Aerial crown-view tile of a tropical tree (Barro Colorado Island, Panama), acquired 20241112:
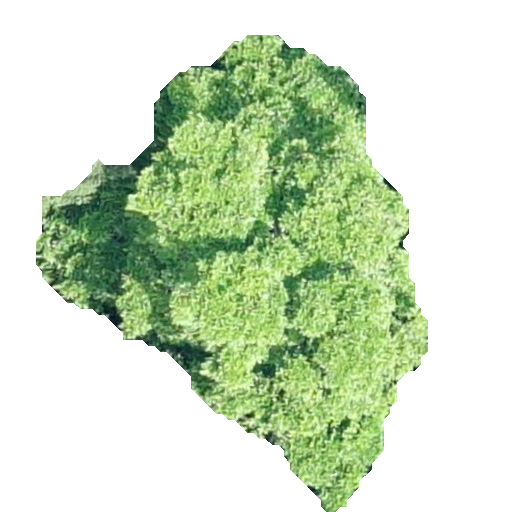
Species: Genipa americana
GBIF accepted scientific name: Genipa americana
Crown area: 165.091 m²